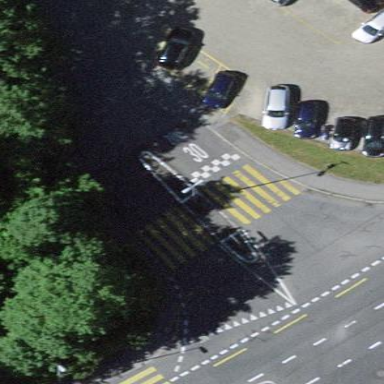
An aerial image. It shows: Traffic calming island.